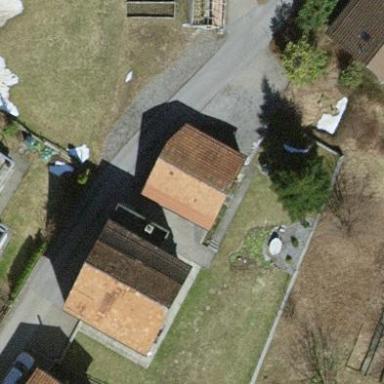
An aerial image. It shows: Garage.